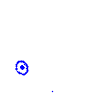
Particle: proton